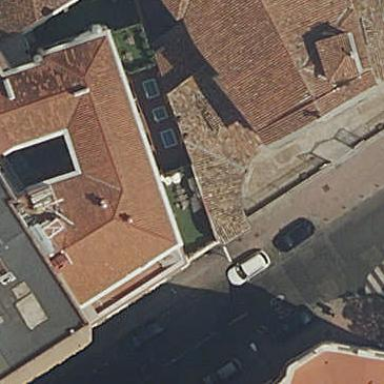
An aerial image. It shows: Building with gabled roof.